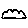
Label: cloud